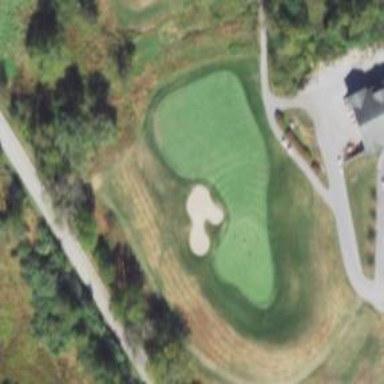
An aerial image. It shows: Grassy area designated as golf fairway.